Question: I've been using Google Maps Api for a while and I recently checked that there is new stuff: Drawing Manager. I was playing with this since two days ago and now I want to know something. I'm looking for an Event fired when the Polyline is being edited.
There is a 'polylinecomplete' event but it only works when you create a new Polyline on the map. But when I set the polyline editable '.setEditable(true)' it doesn't. I can't find a way to get a 'draggend' event for the points on a Polyline or something like "changed_points".

Can you suggest something? I've tried all the events for the Polyline but without success.
Thanks in advance.
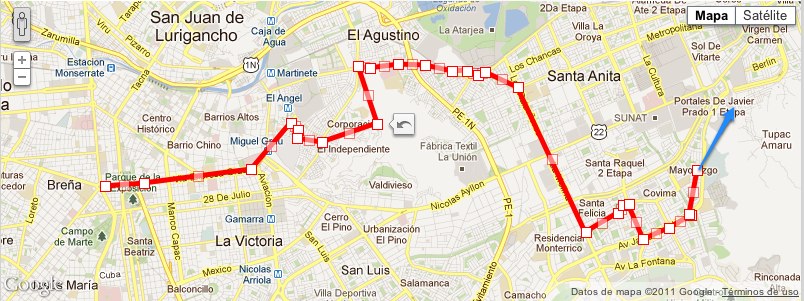
Answer: I found "capturing_changed" when I was checking all the properties of the polyline. I'm not sure if this the correct way of capturing the event but it works fine. It works when the markers on the line are dragged (start and end).
'''
google.maps.event.addListener(myPolyline, 'capturing_changed', function(e) {
var path = this.getPath();
// Path... blah blah
});
'''